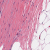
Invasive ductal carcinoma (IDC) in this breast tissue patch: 0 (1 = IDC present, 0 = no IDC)